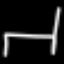
Label: bed